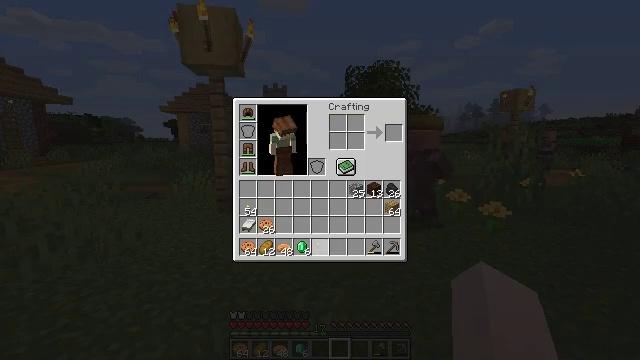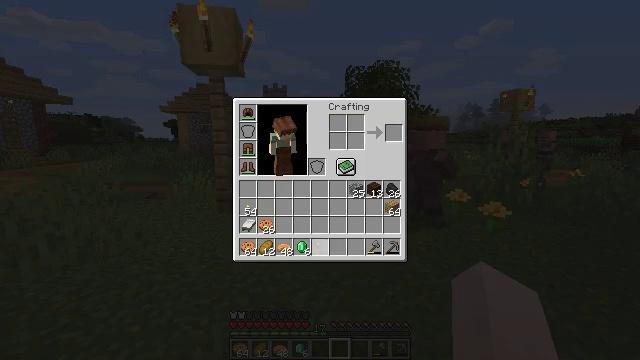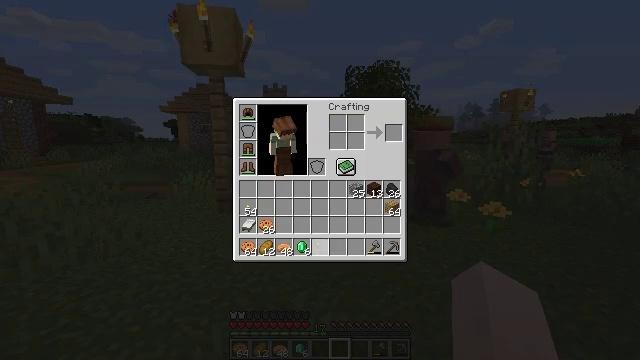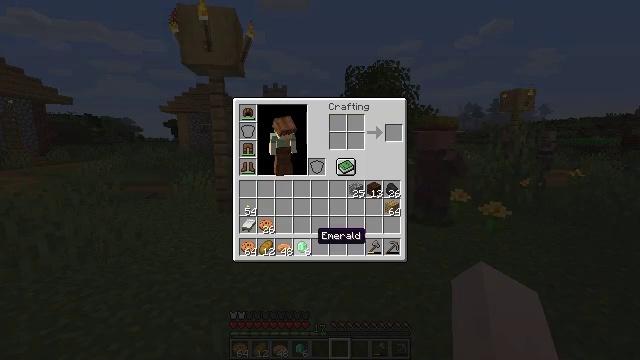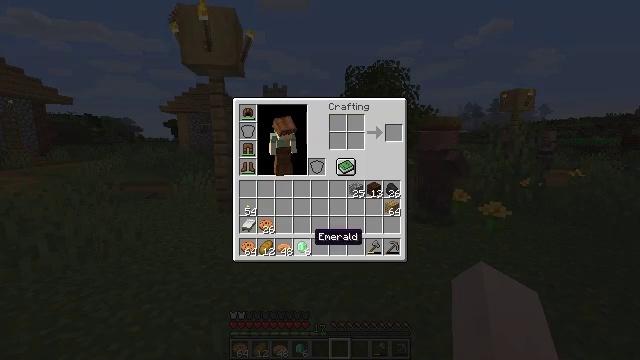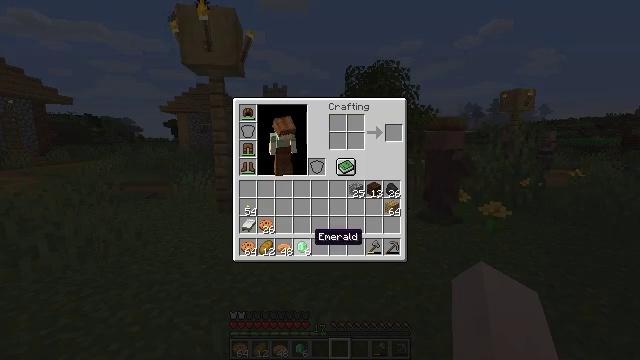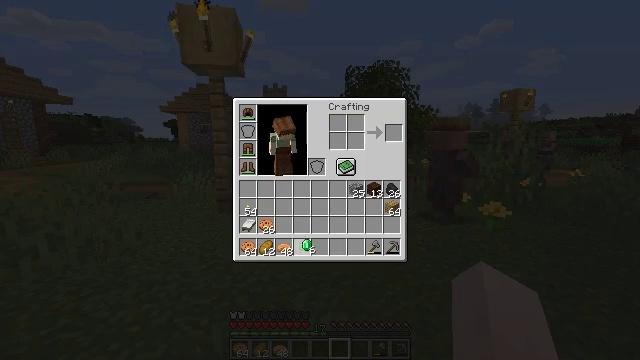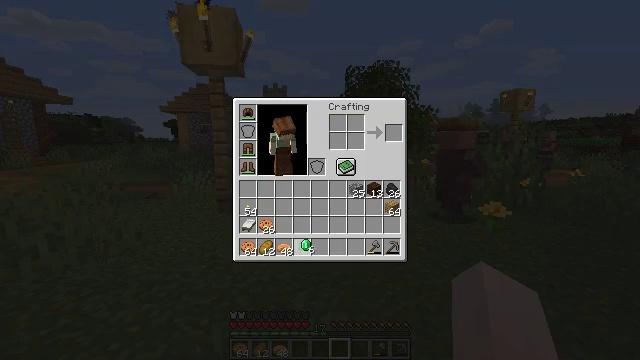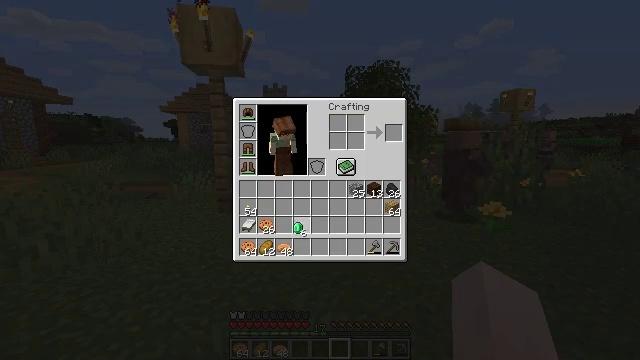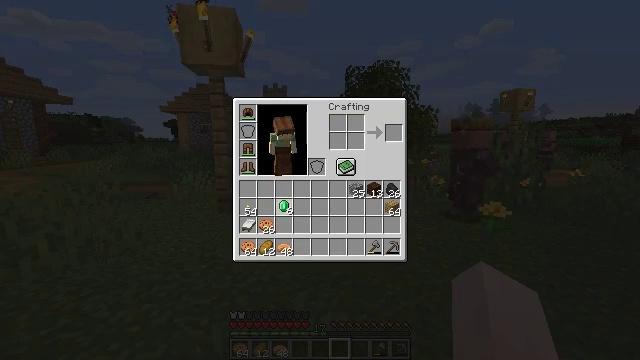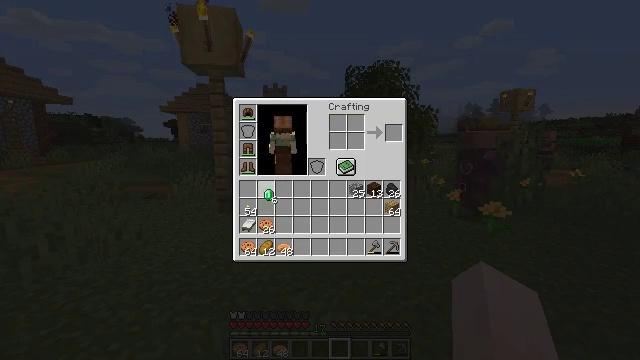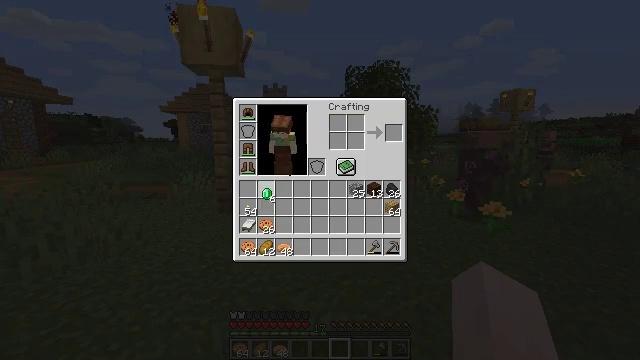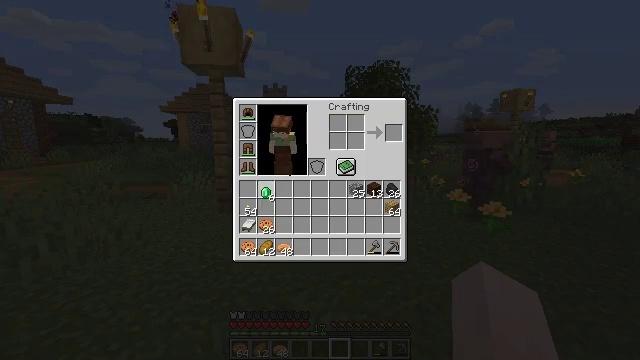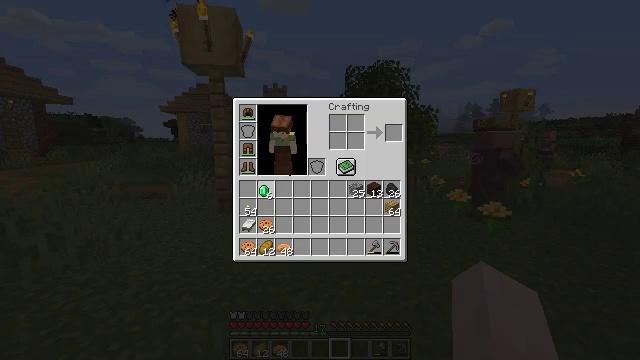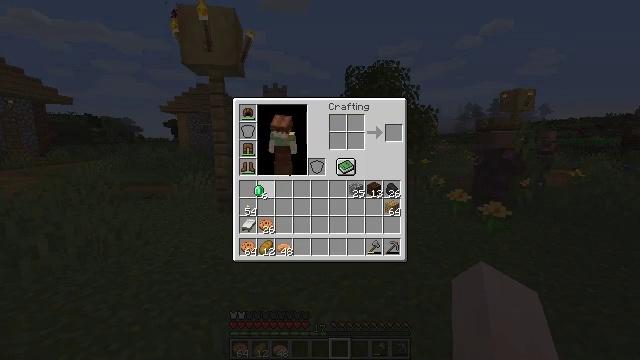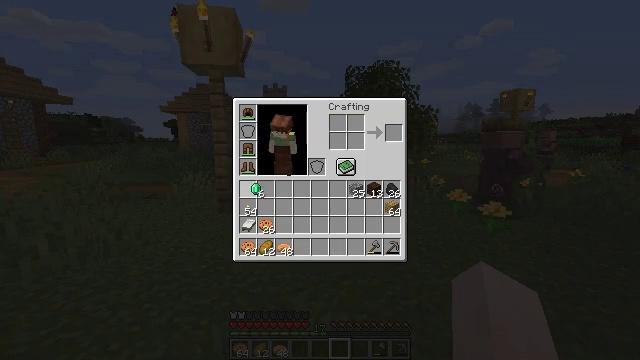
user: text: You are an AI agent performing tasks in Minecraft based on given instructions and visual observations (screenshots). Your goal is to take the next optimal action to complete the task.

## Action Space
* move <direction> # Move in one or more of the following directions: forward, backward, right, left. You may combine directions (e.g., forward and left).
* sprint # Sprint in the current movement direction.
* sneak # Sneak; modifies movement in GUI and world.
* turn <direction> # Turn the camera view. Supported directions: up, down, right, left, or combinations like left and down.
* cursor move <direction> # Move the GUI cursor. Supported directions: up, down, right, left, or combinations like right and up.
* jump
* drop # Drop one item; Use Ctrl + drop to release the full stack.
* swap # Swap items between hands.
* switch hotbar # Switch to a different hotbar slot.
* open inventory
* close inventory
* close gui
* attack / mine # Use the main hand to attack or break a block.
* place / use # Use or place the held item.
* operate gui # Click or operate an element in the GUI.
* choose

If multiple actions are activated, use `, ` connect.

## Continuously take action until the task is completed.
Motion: motion action
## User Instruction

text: Craft the suspicious stew with mushrooms, a bowl, and flowers.
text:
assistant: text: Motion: no_op
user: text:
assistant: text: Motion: no_op
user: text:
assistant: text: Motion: no_op
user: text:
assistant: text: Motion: no_op
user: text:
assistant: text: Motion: no_op
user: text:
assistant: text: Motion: operate gui
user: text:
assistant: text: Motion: operate gui
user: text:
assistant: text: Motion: cursor move left and up
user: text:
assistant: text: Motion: cursor move left and up
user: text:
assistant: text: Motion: cursor move left and up
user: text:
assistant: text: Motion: no_op
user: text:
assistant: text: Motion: no_op
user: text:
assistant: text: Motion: no_op
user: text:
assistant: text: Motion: no_op
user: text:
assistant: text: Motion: no_op
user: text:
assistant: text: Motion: no_op
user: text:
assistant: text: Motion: no_op
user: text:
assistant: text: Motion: operate gui
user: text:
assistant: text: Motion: operate gui
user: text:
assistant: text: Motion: no_op
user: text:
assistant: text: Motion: no_op
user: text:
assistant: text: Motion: no_op
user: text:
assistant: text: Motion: no_op
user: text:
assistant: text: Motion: no_op
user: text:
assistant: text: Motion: close gui
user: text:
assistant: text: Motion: move forward, turn right, open inventory
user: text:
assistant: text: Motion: move forward, turn right and up
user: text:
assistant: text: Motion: move forward, turn right and up
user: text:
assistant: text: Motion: move forward, turn right
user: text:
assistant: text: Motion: move forward